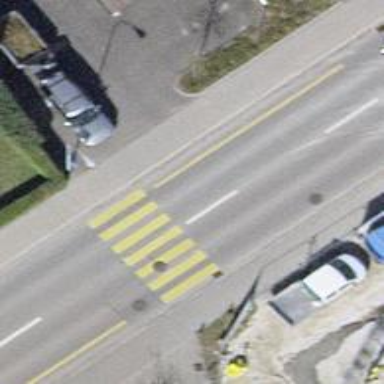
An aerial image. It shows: Marked crossing with zebra stripes on the road.